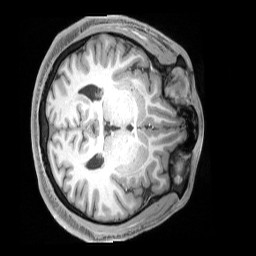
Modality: T1w
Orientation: axial
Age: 26
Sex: male
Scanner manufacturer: siemens
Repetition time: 2.4 s
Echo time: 0.00231 s